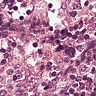
Metastatic tissue present: no